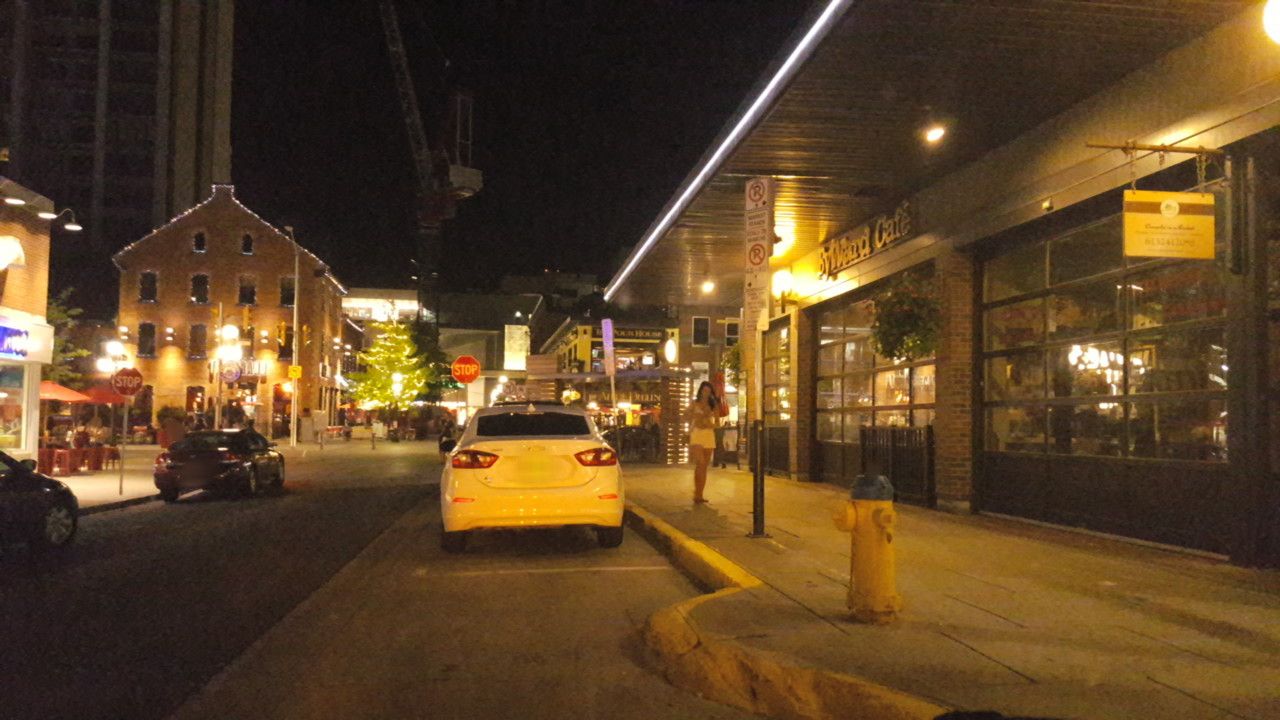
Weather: clear
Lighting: night
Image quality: slightly poor
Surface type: driving surface
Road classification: unclassified
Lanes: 1
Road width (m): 1.5
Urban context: urban centre
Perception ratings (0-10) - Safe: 2.56, Lively: 5.45, Beautiful: 3.41, Boring: 3.35, Depressing: 4.37, Wealthy: 5.92